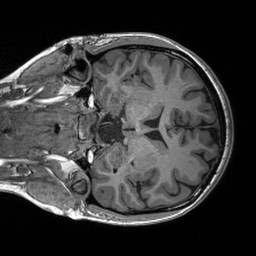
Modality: T1w
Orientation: coronal
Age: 20
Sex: female
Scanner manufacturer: siemens
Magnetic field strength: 3 T
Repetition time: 2.4 s
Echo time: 0.00191 s